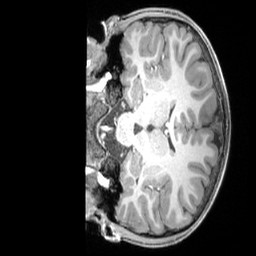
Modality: T1w
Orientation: coronal
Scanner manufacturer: siemens
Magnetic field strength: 3 T
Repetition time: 2.4 s
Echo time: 0.00224 s